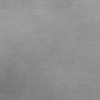
Label: dusty